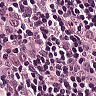
Metastatic tissue present: yes